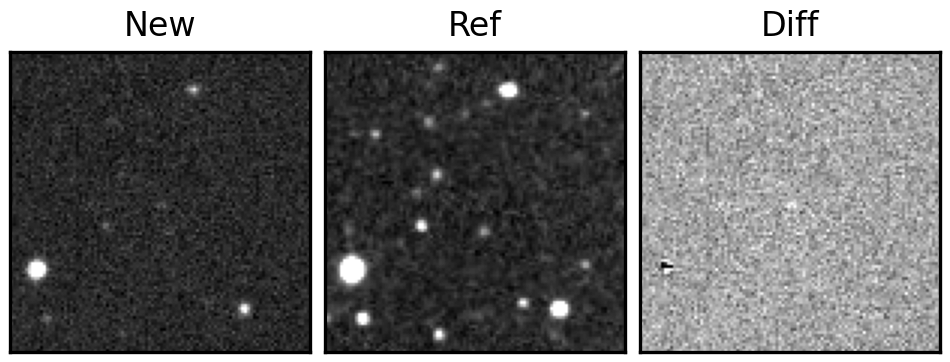
Label: real